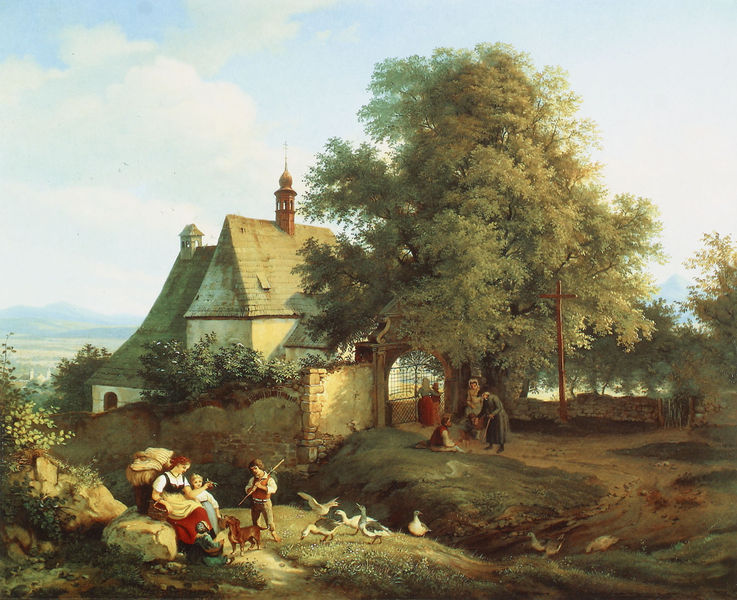
Titel: Sankt Annenkirche zu Graupen in Böhmen
Künstler: Ludwig Richter
Institution: Hannover, Niedersächsisches Landesmuseum
Schlagwörter: baum, felsen, bäume, frauen, landschaft, menschen, frau, haus, weg, malerei, stein, busch, kirche, land, kind, musik, bauern, genre, kinder, gans, enten, junge, tor, spiel, kreuz, gänse, landwirtschaft, hirte, hirten, +frau